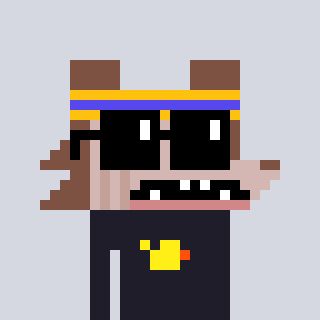
a pixel art character with square black sunglasses, a werewolf-shaped head and a grayscale-colored body on a cool background